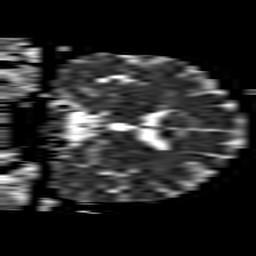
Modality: ADC
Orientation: coronal
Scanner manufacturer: philips
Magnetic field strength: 1.5 T
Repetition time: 3.395 s
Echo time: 0.06922 s